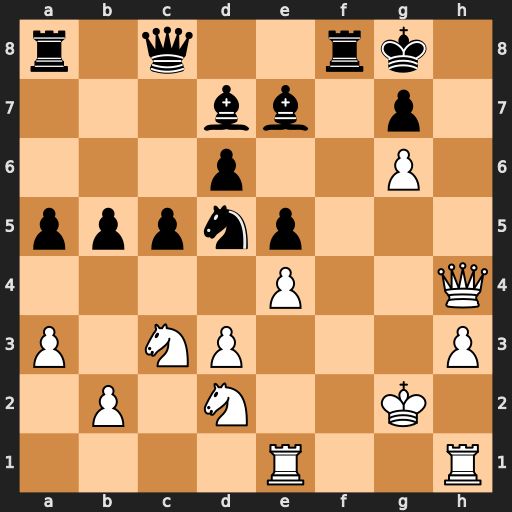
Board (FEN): r1q2rk1/3bb1p1/3p2P1/pppnp3/4P2Q/P1NP3P/1P1N2K1/4R2R
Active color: w
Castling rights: -
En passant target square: -
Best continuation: Qh7#